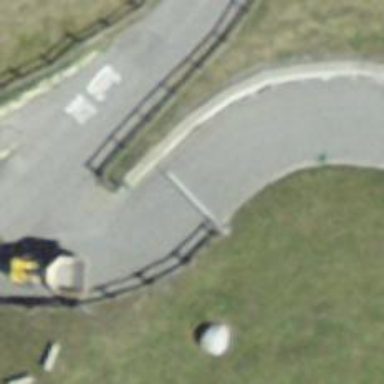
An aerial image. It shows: Lift gate barrier.